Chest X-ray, AP view. Patient: 51 years old, sex M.
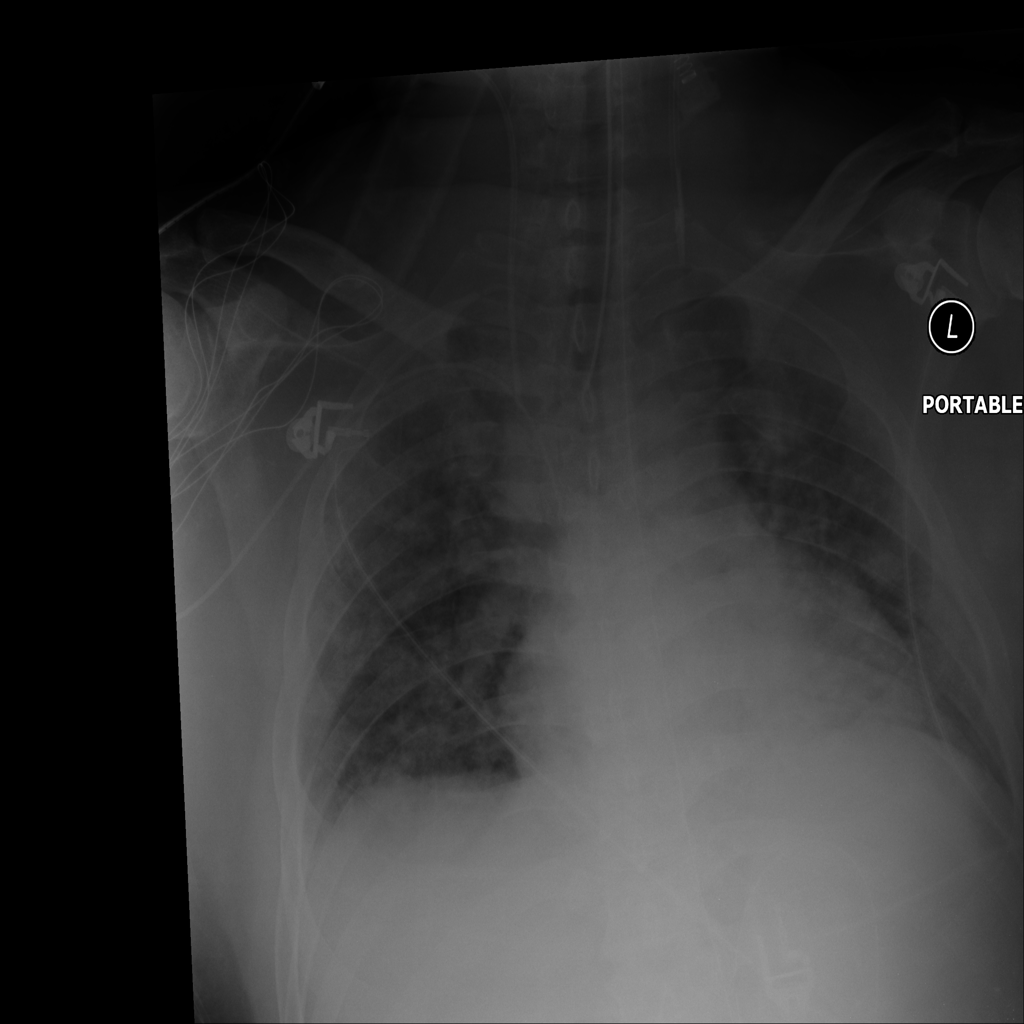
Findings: Mass